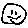
Label: smiley face